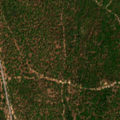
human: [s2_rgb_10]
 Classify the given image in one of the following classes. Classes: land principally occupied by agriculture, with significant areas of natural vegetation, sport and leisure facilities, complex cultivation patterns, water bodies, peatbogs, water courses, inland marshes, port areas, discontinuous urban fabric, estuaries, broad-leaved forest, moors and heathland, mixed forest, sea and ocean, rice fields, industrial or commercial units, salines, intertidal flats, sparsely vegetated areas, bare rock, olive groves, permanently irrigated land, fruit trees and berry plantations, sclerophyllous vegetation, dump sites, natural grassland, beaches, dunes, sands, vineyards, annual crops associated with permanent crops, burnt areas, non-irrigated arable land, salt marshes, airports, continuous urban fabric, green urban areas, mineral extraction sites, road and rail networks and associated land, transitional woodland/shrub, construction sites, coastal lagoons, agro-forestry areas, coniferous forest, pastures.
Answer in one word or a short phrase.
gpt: continuous urban fabric